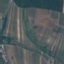
Label: PermanentCrop